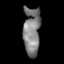
Tissue: prostate
Cell type: T cells
Senescence score: 0.7006
Nuclear area (px): 809
Mean DAPI intensity: 125.88